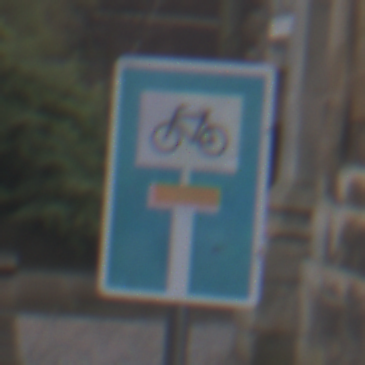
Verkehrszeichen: SackgasseRadverkehrDurchlaessig
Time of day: Midday
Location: Outdoor (Urban)
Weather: Overcast
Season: NotSpecified
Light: Natural